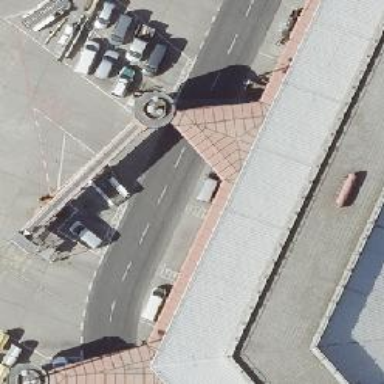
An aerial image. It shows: Airport gate.